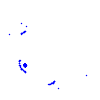
Particle: proton